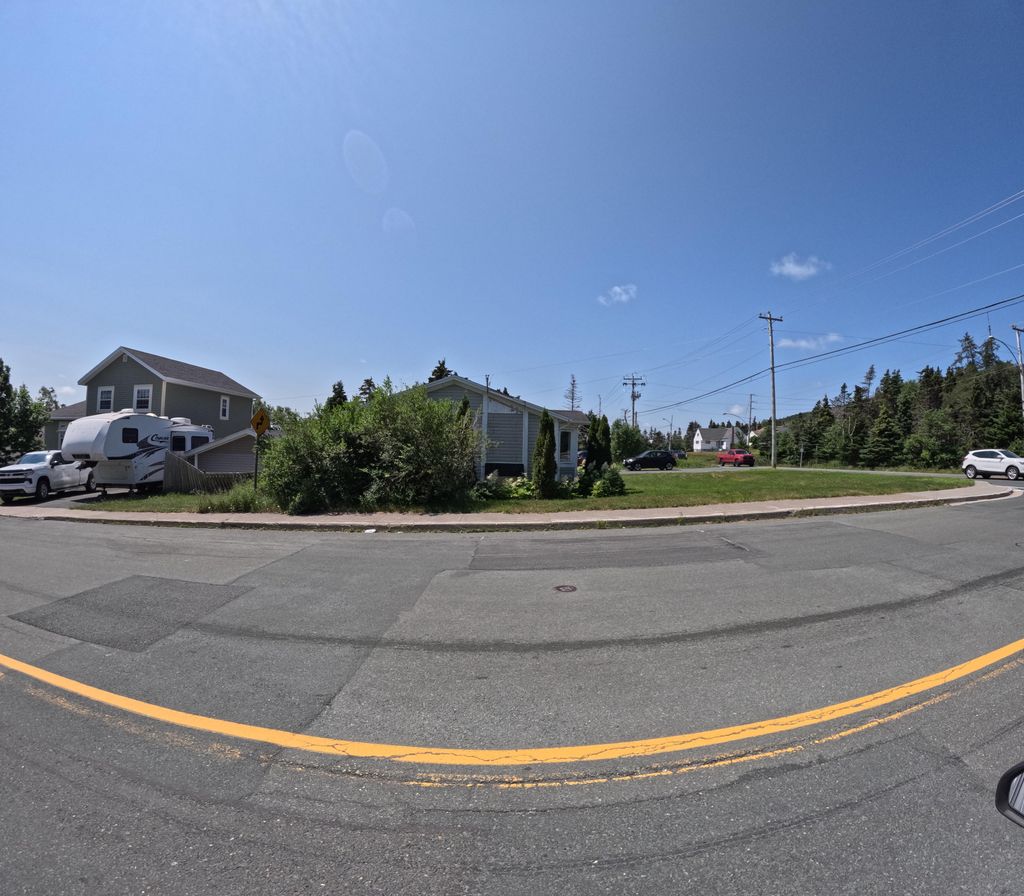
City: st_johns